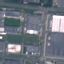
Land use / land cover class: Industrial